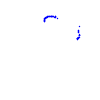
Particle: kaon